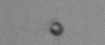
Label: nanoplankton_mix